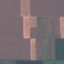
Land use / land cover: AnnualCrop